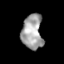
Tissue: skin
Cell type: Epithelial cells
Senescence score: 0.8273
Nuclear area (px): 705
Mean DAPI intensity: 162.435